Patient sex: M
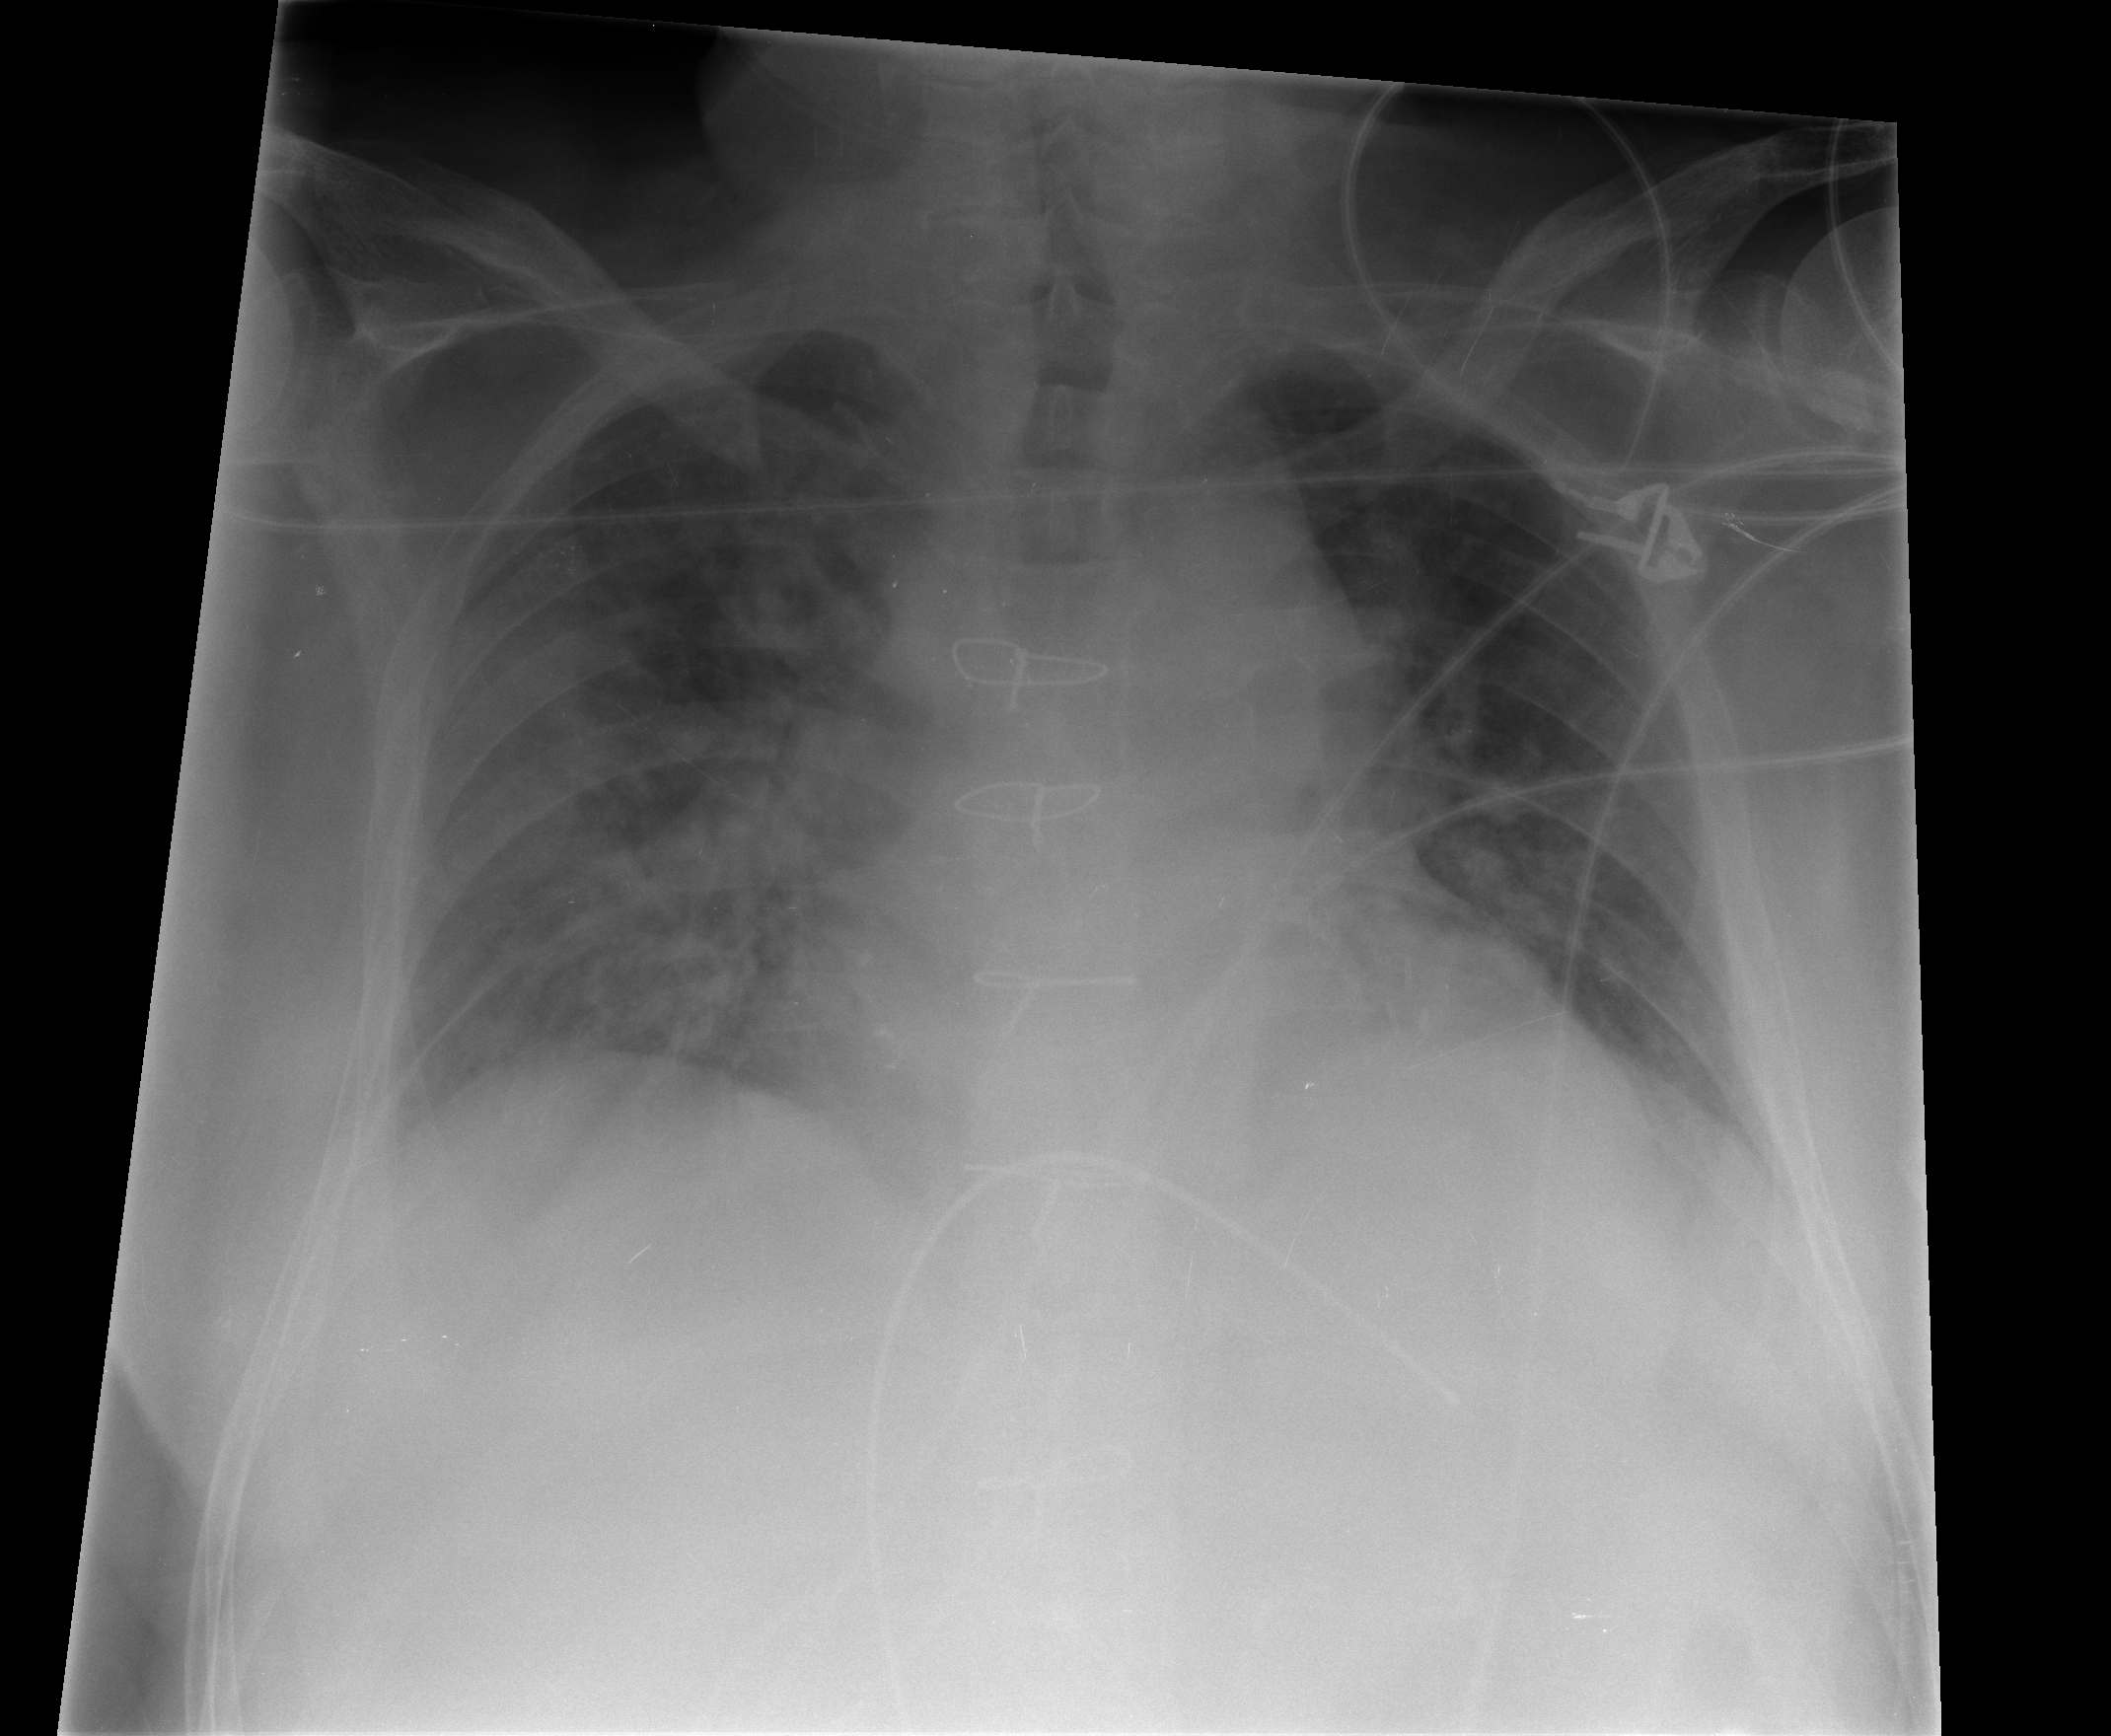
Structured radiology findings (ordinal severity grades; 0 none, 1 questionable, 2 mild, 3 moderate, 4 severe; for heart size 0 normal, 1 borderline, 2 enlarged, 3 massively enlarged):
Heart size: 2
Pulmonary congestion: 3
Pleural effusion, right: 1
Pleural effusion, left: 1
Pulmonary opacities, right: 2
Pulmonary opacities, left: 1
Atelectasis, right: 2
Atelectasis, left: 2